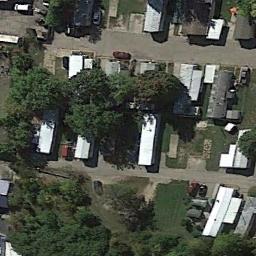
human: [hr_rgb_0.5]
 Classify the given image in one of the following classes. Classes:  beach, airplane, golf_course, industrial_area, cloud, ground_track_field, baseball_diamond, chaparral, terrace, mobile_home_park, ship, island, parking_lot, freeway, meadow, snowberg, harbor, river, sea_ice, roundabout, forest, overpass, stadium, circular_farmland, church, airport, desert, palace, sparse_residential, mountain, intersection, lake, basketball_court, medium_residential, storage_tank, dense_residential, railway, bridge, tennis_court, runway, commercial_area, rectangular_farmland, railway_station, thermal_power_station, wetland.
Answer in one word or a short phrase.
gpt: mobile_home_park